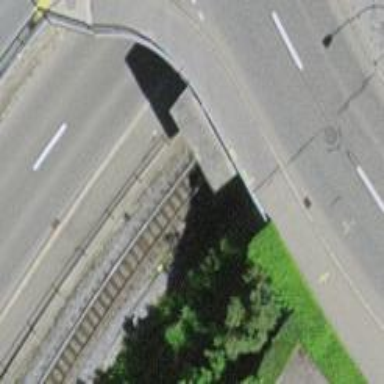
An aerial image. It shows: Narrow-gauge railway track electrified by contact line.